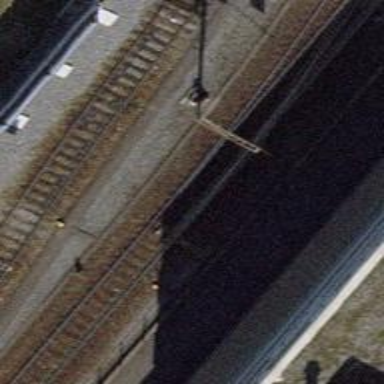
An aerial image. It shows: Railway switch.